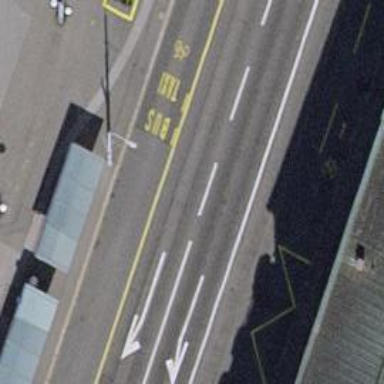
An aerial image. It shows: Secondary road with asphalt surface. There are sidewalks on both sides. The road has trolley wires and shared busway for cyclists on the left side.